Field crop: maize
Growth stage: 2
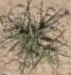
Species: salsola